Field crop: maize
Growth stage: 2
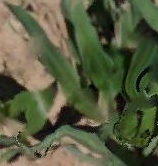
Species: maize